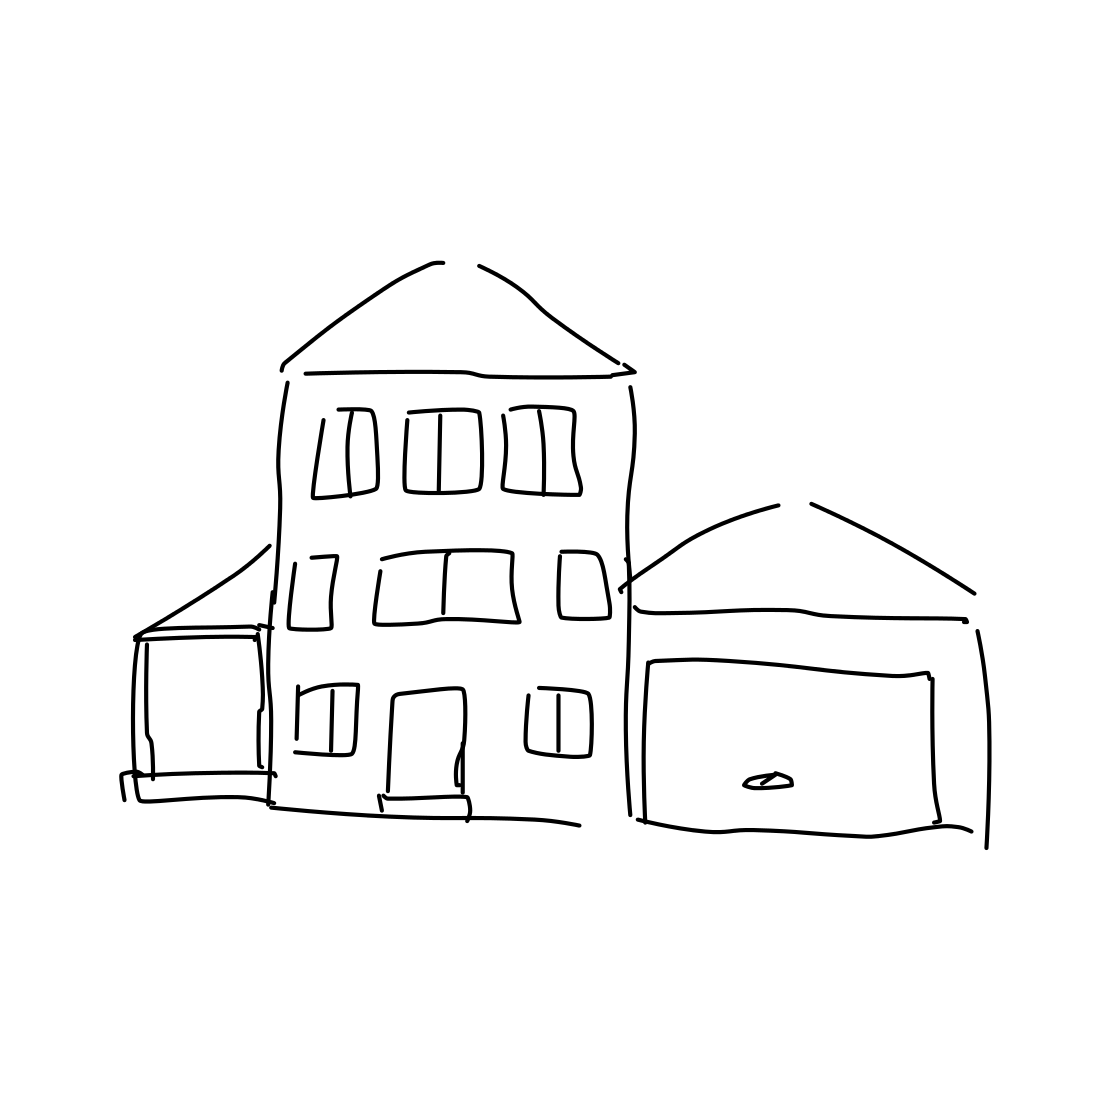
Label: house